Question: I'm trying to set a 'button''s 'display' property as 'table-cell' but it doesn't behave like one.
Any help would be appreciated.
<URL> .
<URL>.
:
'''
<div class="container">
<div class="item"></div>
<div class="item"></div>
<button class="item"></button>
</div>
'''
:
'''
.container {
border: 5px solid blue;
display: table;
table-layout: fixed;
}
.item {
border: 3px solid red;
display: table-cell;
}
'''
The result:

I need it to work entirely like a table cell, even without fixed sizes.
.
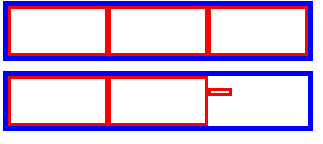
Answer: How about using a 'label'? That way you get the functionality of the button, but the visibility of the label. Tested in Firefox and Chrome. Updated example for form submission.
- - - -
'''
<form onsubmit="alert(); return false;">
<div class="container">
<div class="item">1</div>
<div class="item">2</div>
<div class="item">3</div>
</div>
<div class="container">
<div class="item">4</div>
<div class="item">5<br><br><br>Extended cell</div>
<label class="item">Button 1<button type="submit"></button></label>
<label class="item">Button 2<button type="submit"></button></label>
</div>
</form>
'''
'''
.container {
margin: 10px;
border: 5px solid blue;
display: table;
table-layout: fixed;
width: 300px;
}
.item {
border: 3px solid red;
display: table-cell;
}
.item button {
background-color: transparent;
position: absolute;
left: -1000px;
height: 1px;
width: 1px;
overflow: hidden;
}
'''
<URL>